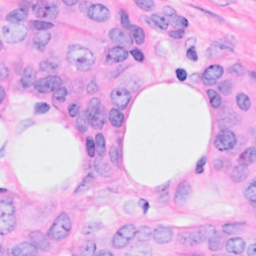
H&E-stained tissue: Breast